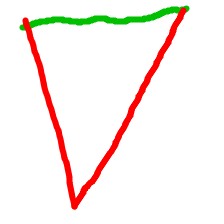
Shape: triangle